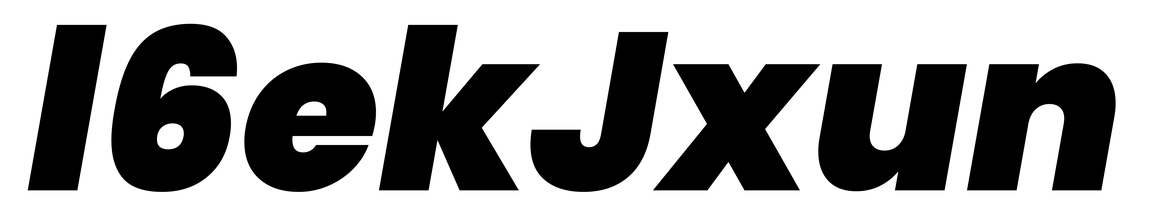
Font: Poppins-BlackItalic